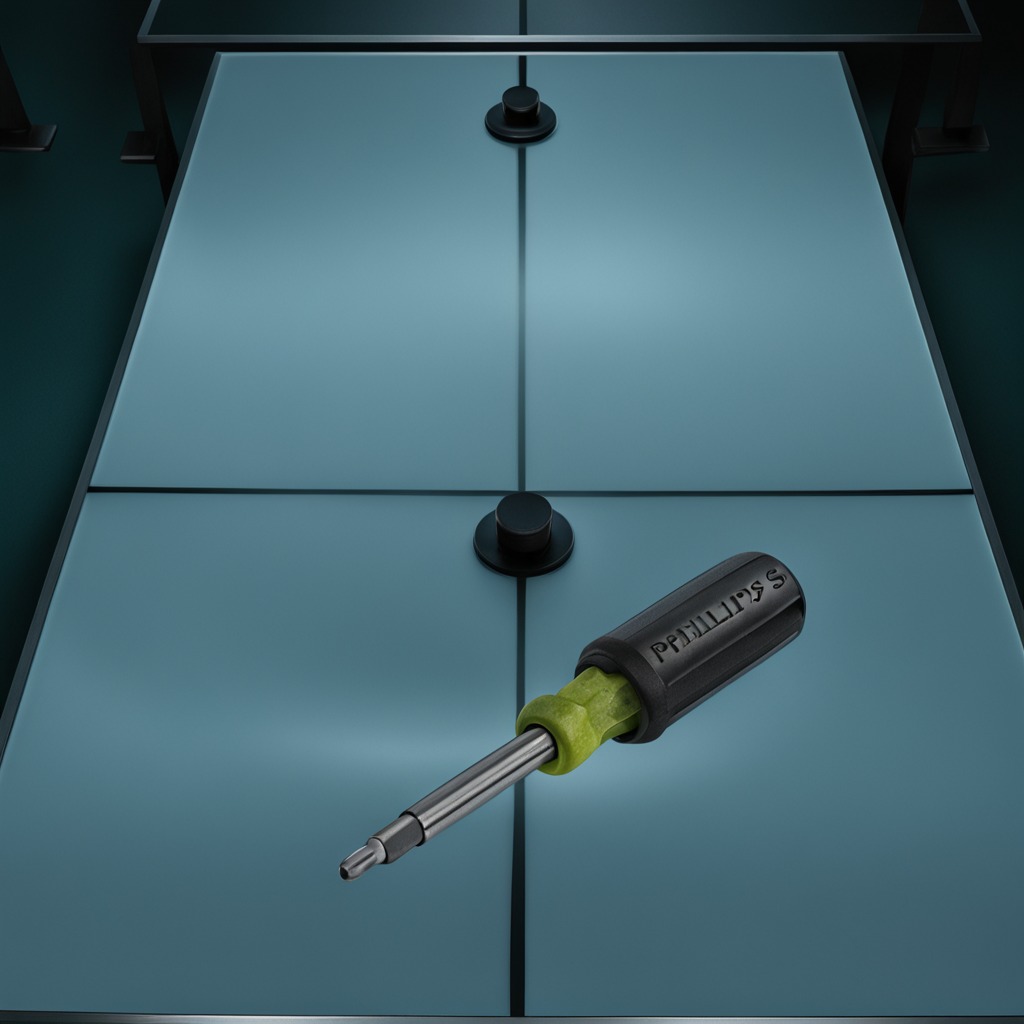
A screwdriver is lying on the table.